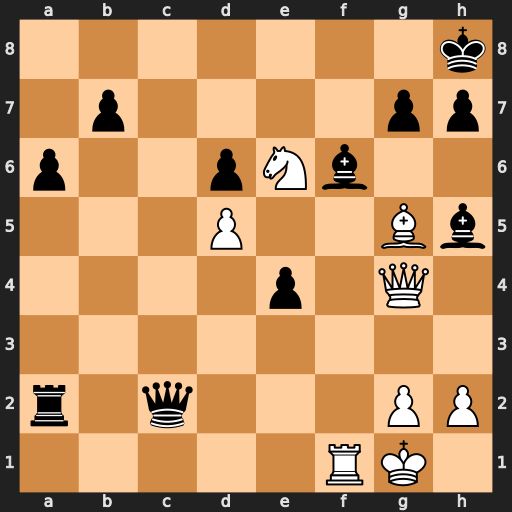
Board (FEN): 7k/1p4pp/p2pNb2/3P2Bb/4p1Q1/8/r1q3PP/5RK1
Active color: w
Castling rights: -
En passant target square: -
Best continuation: Bxf6 Qxg2+ Qxg2 Rxg2+ Kxg2